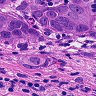
Metastatic tissue present: yes